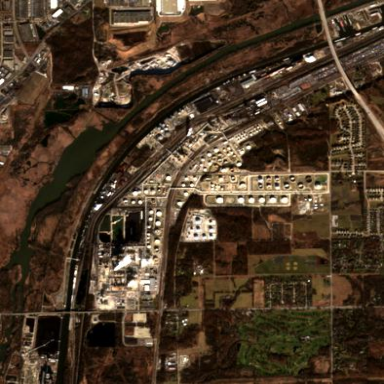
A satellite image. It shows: Industrial area focused on oil production.